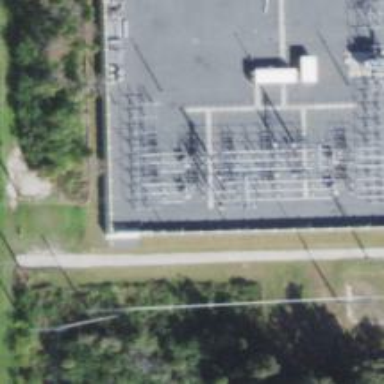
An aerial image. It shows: Switch used for power control.